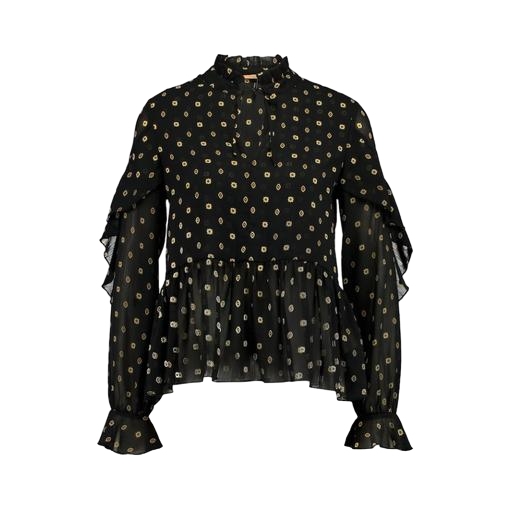
black polka-dot fil coupé blouse, black ruffled polka-dot blouse, black printed georgette blouse, white background